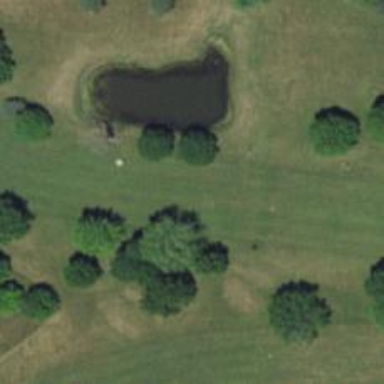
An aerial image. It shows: Golf hole.